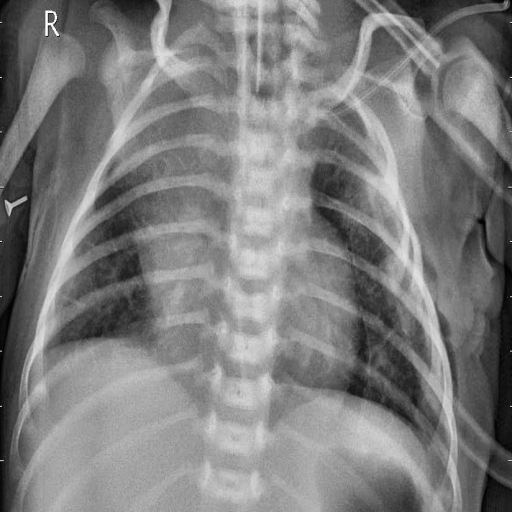
Finding: PNEUMONIA